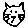
Label: cat